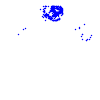
Particle: electron